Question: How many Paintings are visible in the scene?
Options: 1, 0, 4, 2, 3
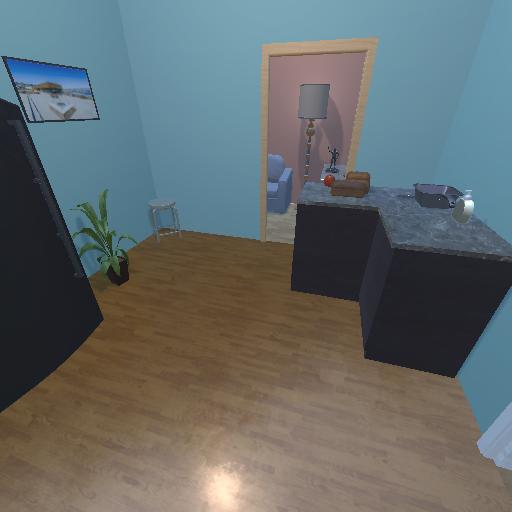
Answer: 1